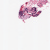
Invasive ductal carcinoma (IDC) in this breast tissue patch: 0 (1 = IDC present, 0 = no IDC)